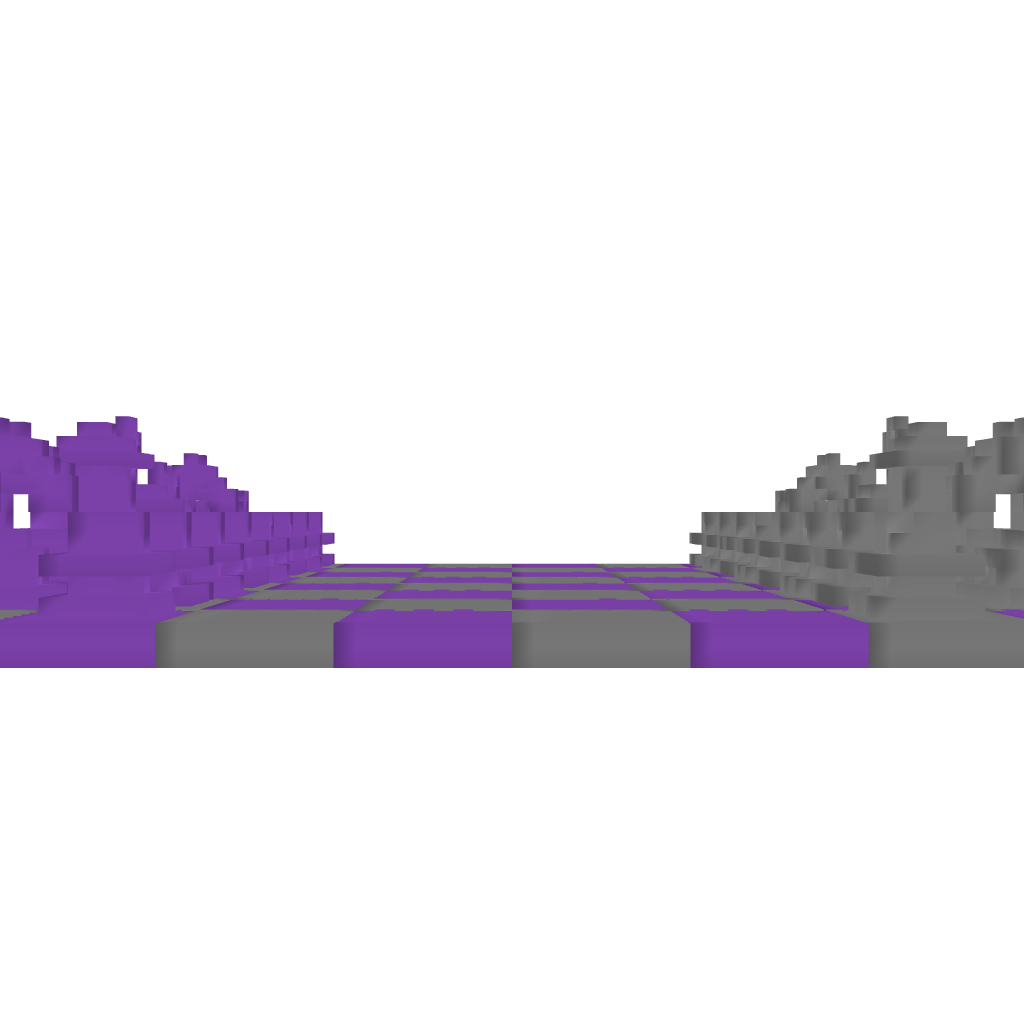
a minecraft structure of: chessboard bad low quality